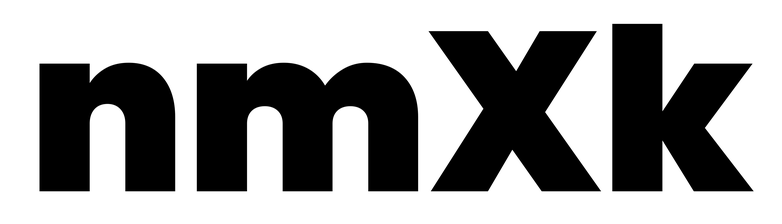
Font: Poppins-Black